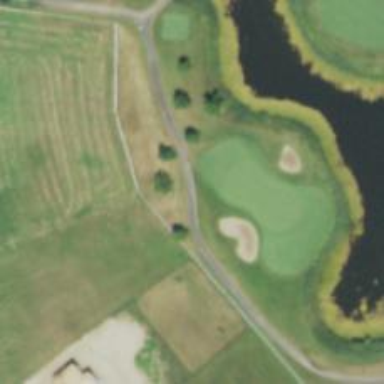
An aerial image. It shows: Service road designated as golf cart path.